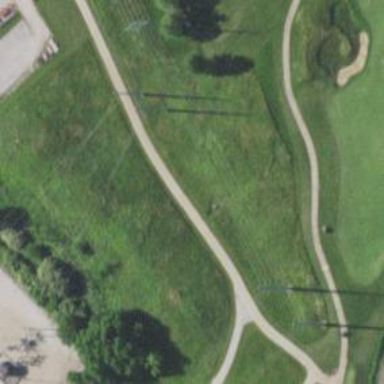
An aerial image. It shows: Serene golf path.